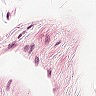
Metastatic tissue present: no